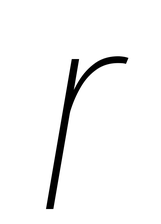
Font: Roboto-Italic_Condensed_Thin_Italic